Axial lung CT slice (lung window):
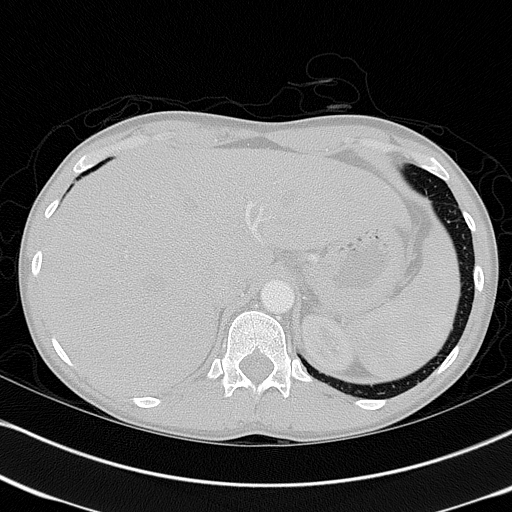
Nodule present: no